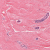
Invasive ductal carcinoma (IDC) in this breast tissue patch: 0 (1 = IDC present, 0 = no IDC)